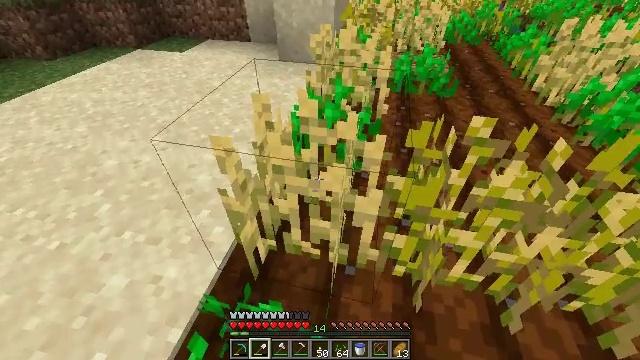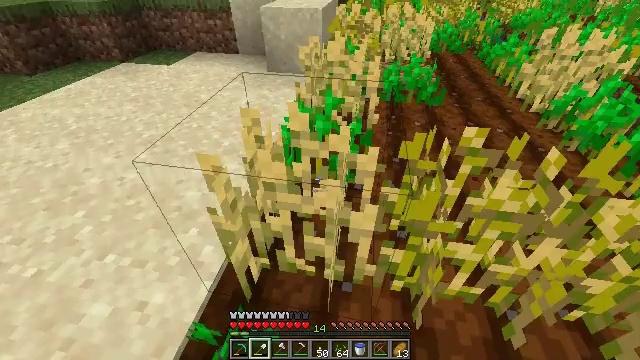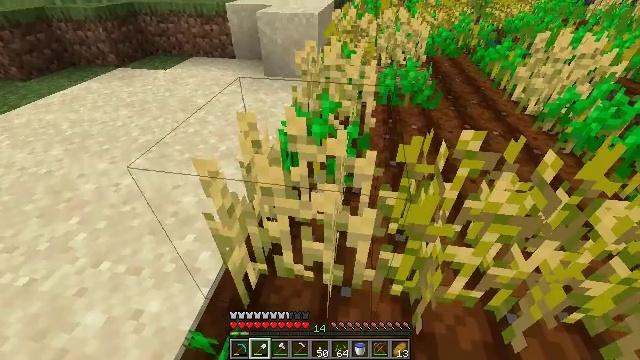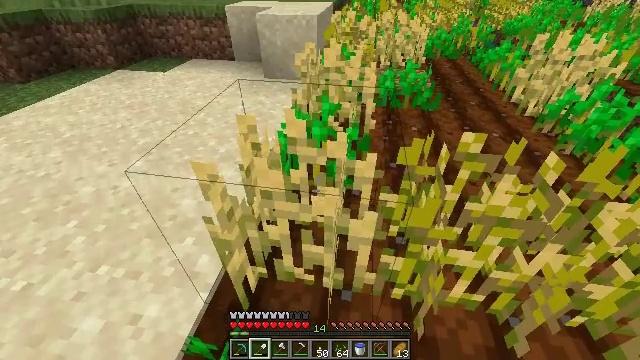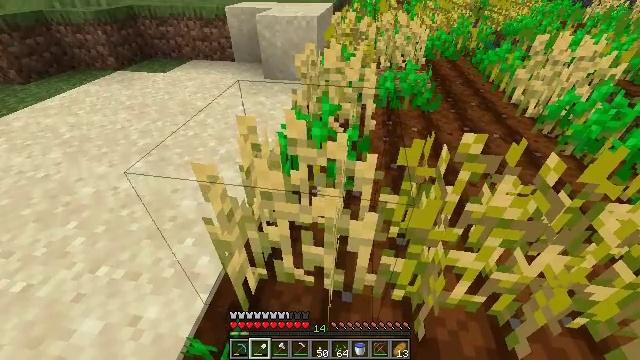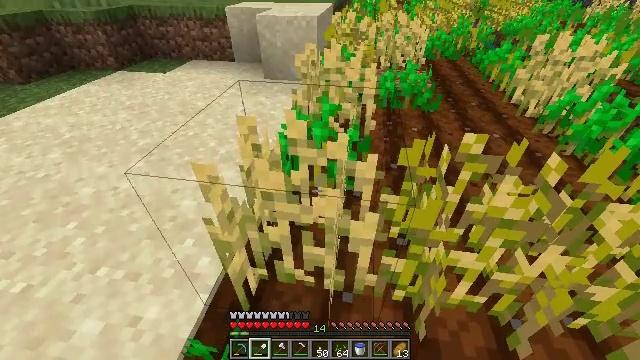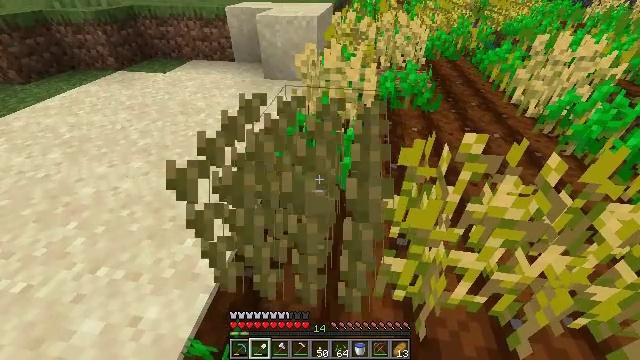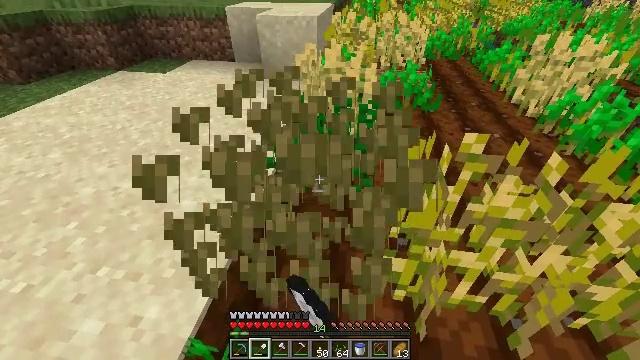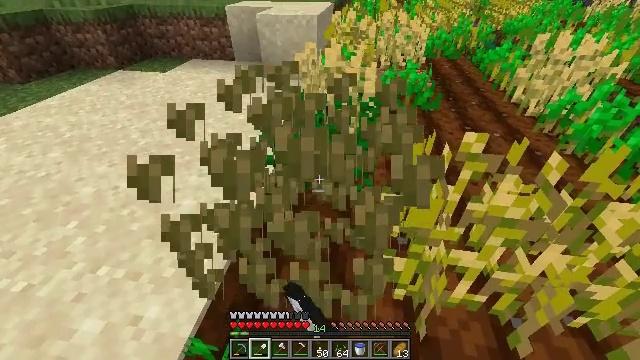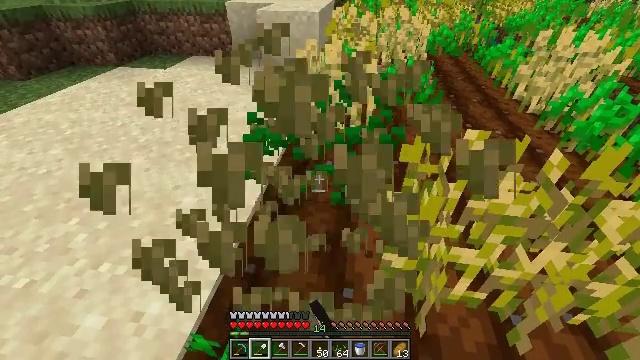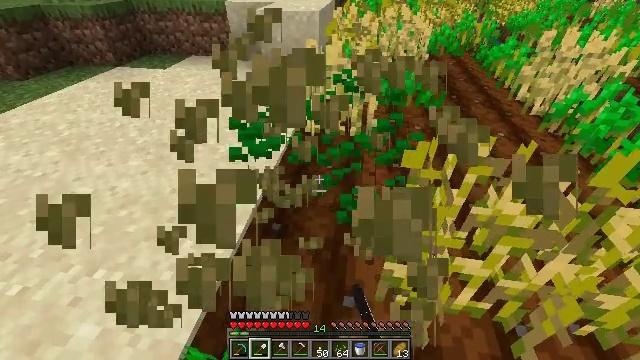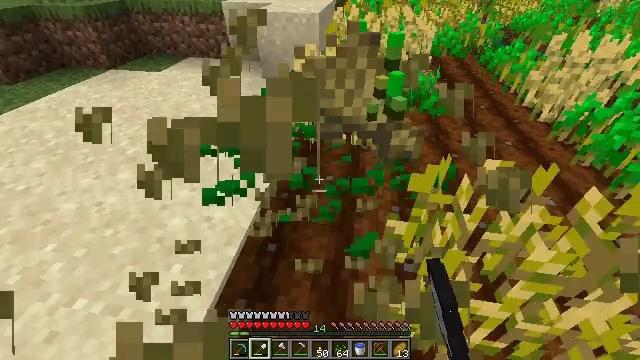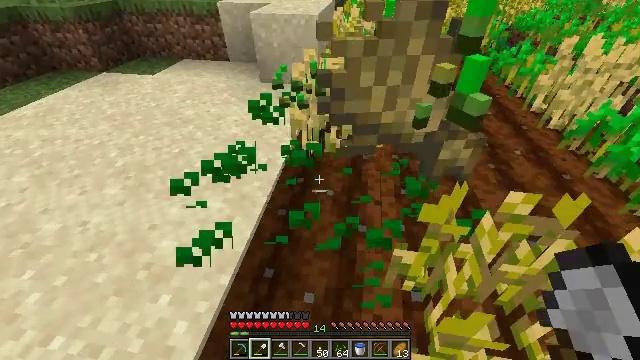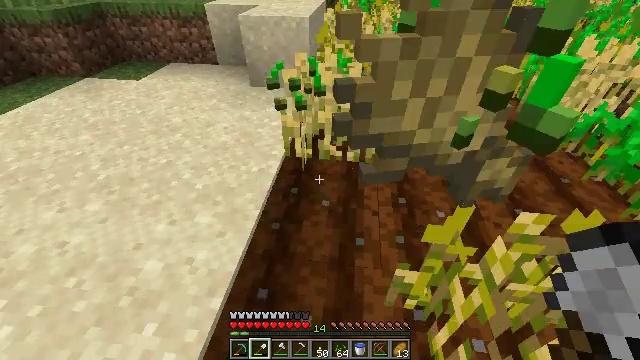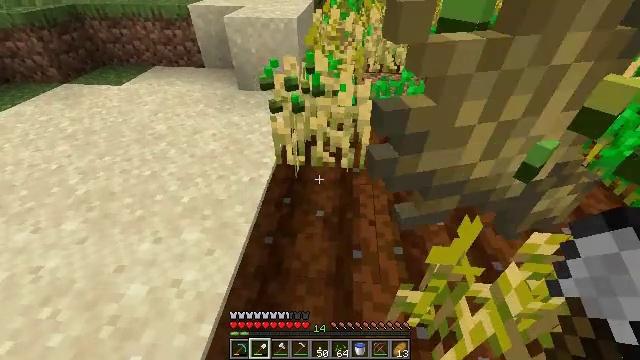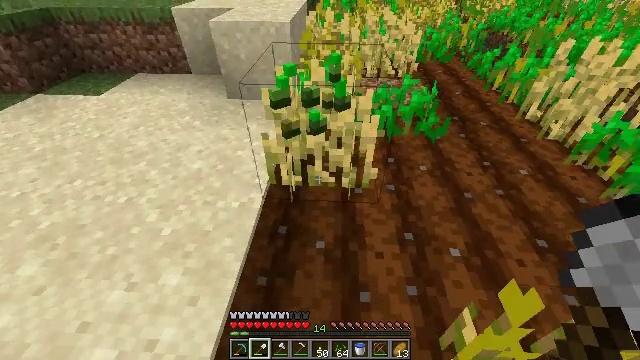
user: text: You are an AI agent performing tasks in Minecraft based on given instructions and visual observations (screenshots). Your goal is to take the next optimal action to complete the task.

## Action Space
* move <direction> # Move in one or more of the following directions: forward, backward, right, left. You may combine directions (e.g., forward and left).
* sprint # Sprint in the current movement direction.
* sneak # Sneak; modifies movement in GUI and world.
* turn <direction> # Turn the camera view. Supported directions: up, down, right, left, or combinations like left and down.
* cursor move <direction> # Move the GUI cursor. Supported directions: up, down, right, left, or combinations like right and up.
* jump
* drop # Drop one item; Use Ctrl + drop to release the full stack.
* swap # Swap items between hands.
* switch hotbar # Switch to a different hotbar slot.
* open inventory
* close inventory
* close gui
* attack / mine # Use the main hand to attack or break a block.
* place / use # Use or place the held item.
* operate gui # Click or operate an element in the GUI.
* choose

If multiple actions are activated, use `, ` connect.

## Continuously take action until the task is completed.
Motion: motion action
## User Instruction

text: Harvest wheat from the field.
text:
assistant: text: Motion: turn right and up
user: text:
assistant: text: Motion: no_op
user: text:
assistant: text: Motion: no_op
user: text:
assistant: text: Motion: no_op
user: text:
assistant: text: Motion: no_op
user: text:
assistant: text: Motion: attack / mine
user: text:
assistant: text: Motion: attack / mine
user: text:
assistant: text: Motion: no_op
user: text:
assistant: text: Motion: no_op
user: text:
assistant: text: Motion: move forward
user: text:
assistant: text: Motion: move forward
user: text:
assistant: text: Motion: move forward
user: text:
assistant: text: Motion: move forward, turn right
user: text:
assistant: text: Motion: move forward, turn right
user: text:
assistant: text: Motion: move forward, turn right
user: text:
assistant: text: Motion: move forward
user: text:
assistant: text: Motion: move forward
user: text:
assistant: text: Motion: move forward
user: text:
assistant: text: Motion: move forward
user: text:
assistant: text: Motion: no_op
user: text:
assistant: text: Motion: no_op
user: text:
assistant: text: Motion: no_op
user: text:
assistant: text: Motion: no_op
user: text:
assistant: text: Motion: attack / mine
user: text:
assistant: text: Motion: attack / mine
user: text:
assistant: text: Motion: turn right
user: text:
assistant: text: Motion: turn right
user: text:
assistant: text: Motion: move forward and move right, turn right and up
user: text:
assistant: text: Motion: move forward and move right, turn right and up
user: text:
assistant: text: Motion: move forward and move right, turn right and up